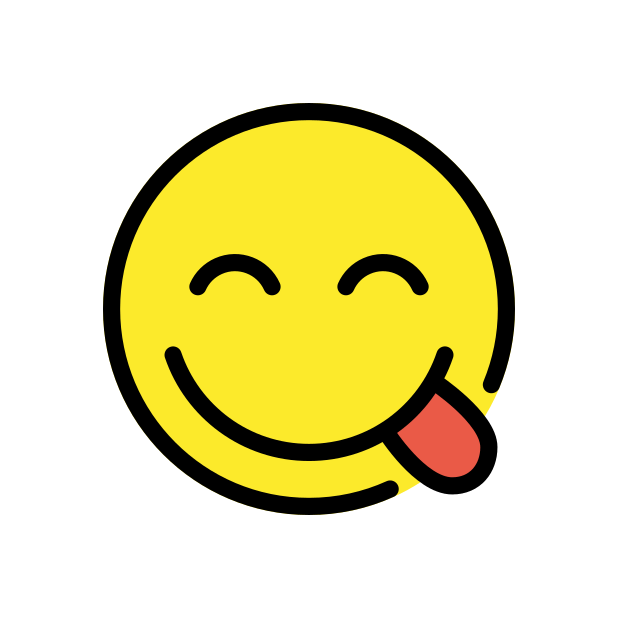
Emoji: 😋
Name: face savouring delicious food
Unicode: 0x1f60b